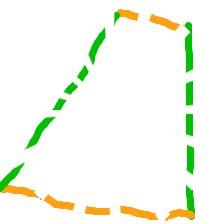
Shape: trapezoid